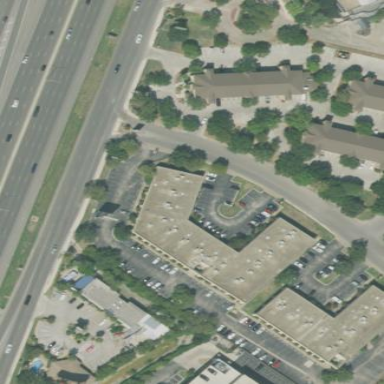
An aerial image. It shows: Commercial building.